Interaction volume radius: 5 \u00c5
Interaction volume height: 25 \u00c5
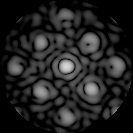
Disorder parameter: 0.3139